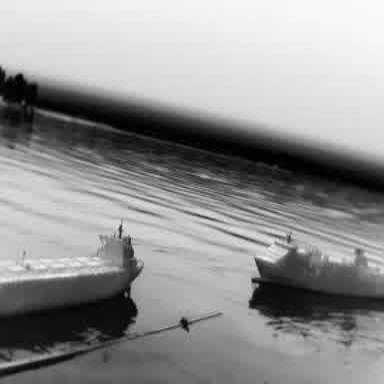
There are two objects shown in the infrared image, including a liner, and a container_ship.